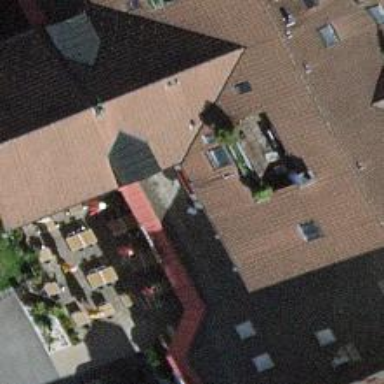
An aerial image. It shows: Restaurant.